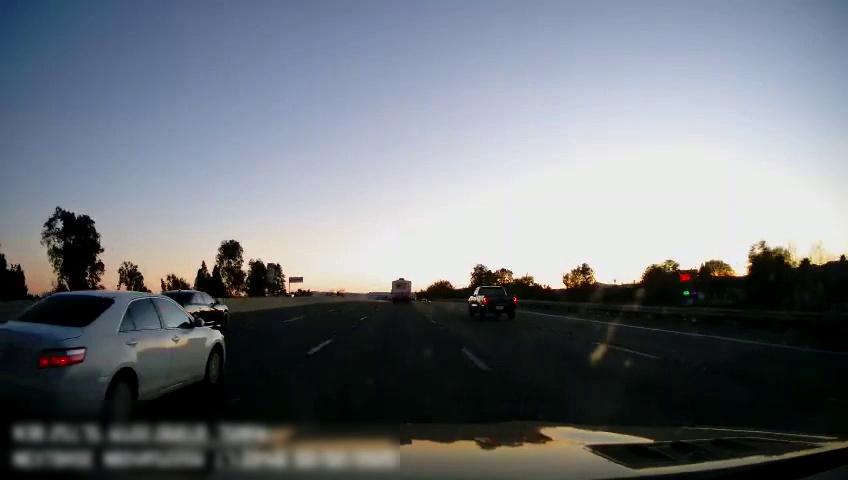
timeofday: Day
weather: Sunny
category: Drivable Space
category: Vehicles | Van
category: Vehicles | Truck
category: Vehicles | Car
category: Vehicles | Car
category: Vehicles | Car
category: Lanes | Current Lane
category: Lanes | Alternate Lane
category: Lanes | Alternate Lane
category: Lanes | Current Lane
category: Lanes | Alternate Lane